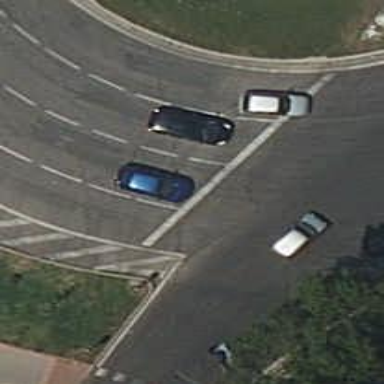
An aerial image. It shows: Road with traffic signals controlling the flow of traffic.